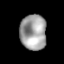
Tissue: lung
Cell type: Epithelial cells
Senescence score: 0.2334
Nuclear area (px): 903
Mean DAPI intensity: 162.798